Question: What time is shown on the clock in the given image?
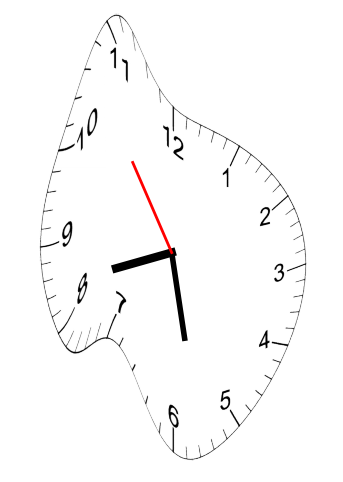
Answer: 08:27:54